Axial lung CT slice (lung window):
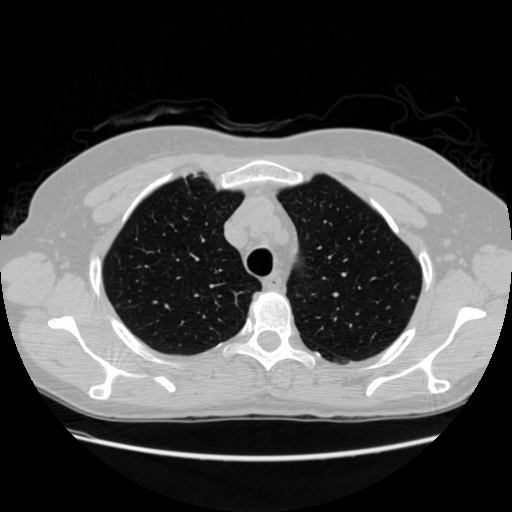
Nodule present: yes
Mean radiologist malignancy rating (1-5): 4.5